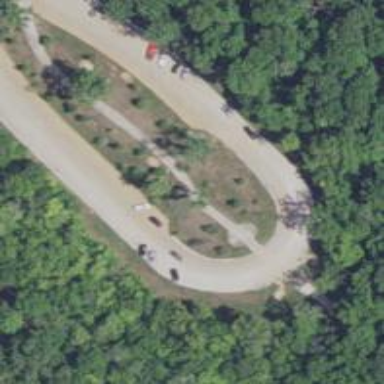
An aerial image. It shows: Unpaved parking aisle road for service vehicles.